Question: I'm studying for an operating systems exam and I cant think of a sufficient reason as to why the system would need more than two states. Could someone explain the reason further to me?
This is the question as its asked:

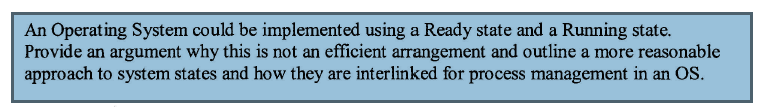
Answer: You would also want a 'waiting' state. When a process is waiting for some I/O input or input from another process, it would move to the waiting state and another process could run while it is waiting.
This might help you some: <URL>